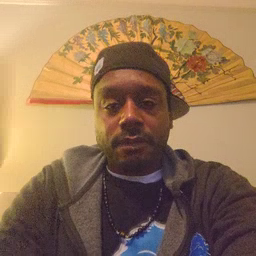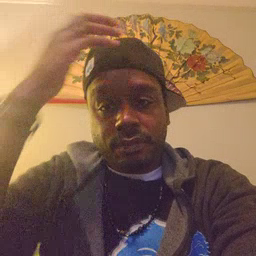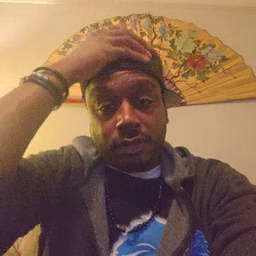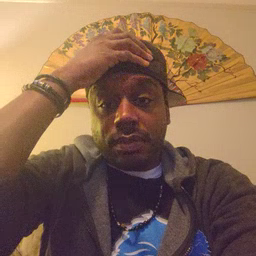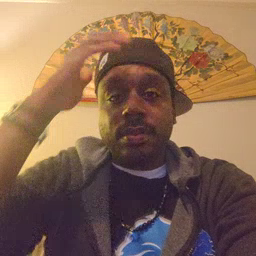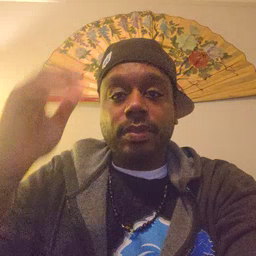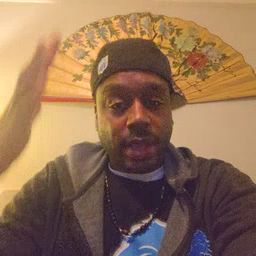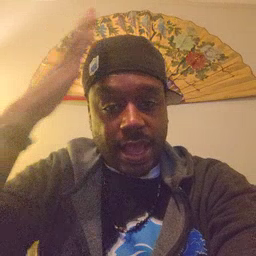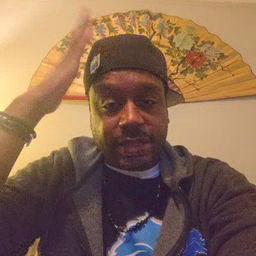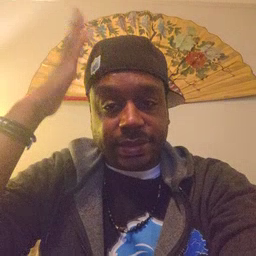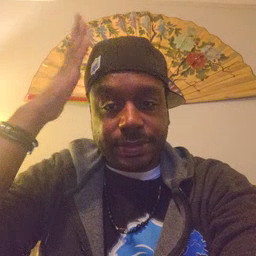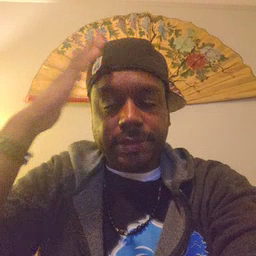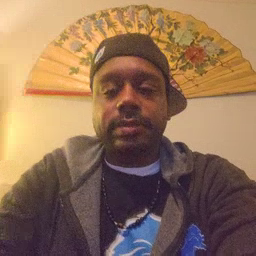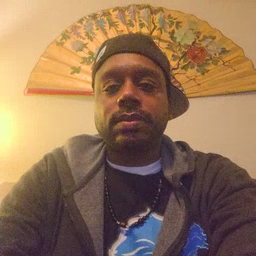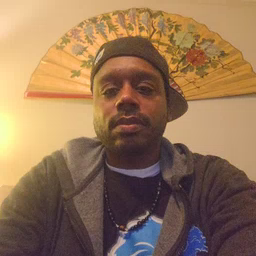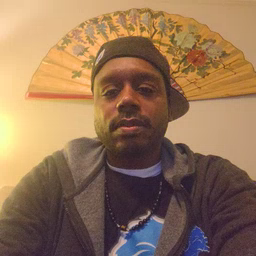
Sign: hat